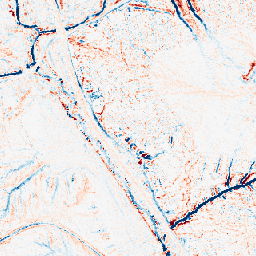
Category: edge_preserving
Decomposition family: median
Decomposition parameters: size: 7
Upsampling method: nearest
Upsampling parameters: scale: 8
Upsampling scale: 8